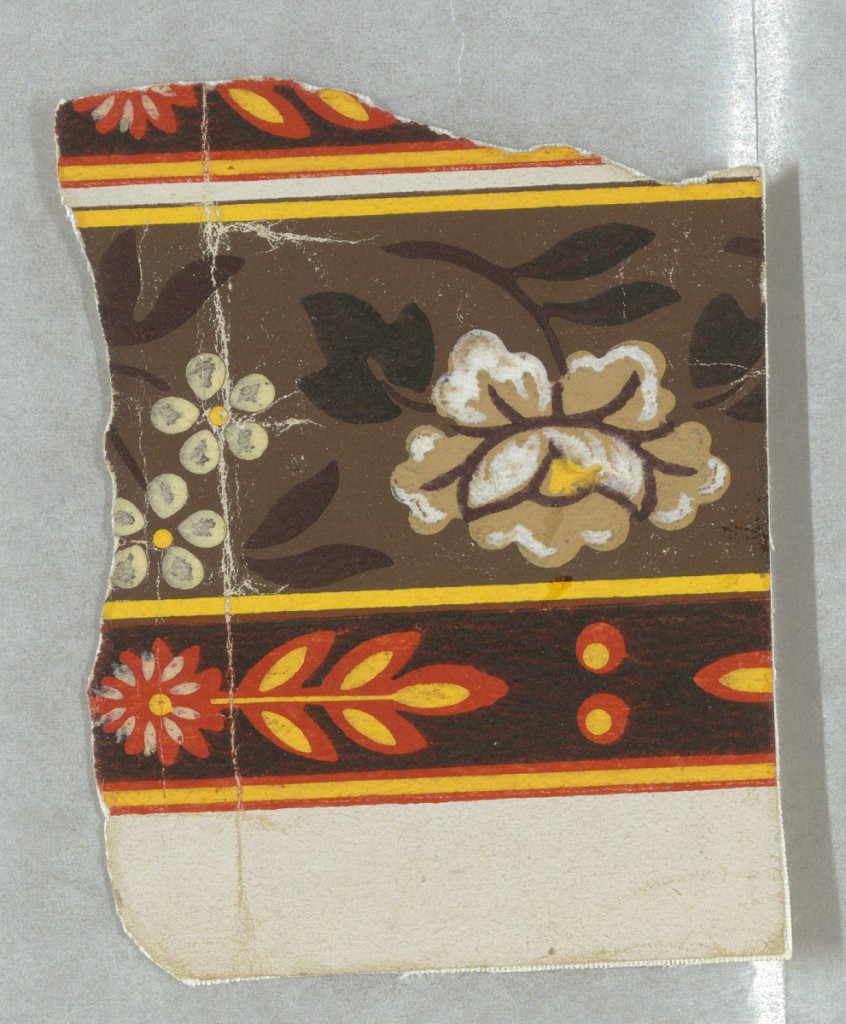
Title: Border
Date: ca. 1870
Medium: Machine-printed paper
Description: Small portion of paper, probably for a border, showing a band of flowers and leaves. Printed in yellows, orange, brown and black.